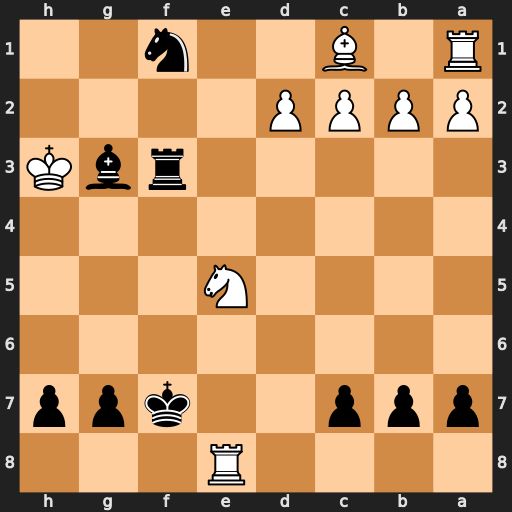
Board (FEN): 4R3/ppp2kpp/8/4N3/8/5rbK/PPPP4/R1B2n2
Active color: b
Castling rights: -
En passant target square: -
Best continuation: Bxe5+ Kg2 Rg3+ Kxf1 Kxe8